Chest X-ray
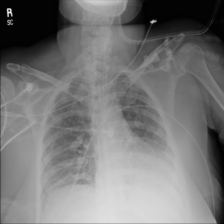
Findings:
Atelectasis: negative
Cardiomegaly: negative
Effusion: negative
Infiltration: negative
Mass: negative
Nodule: negative
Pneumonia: negative
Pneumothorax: negative
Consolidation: negative
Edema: negative
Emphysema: negative
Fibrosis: negative
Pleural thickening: negative
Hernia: negative